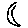
Label: moon